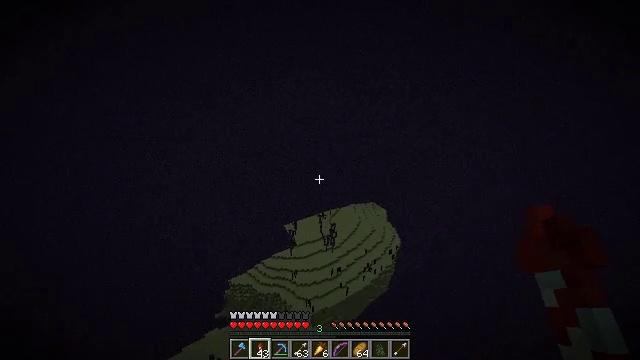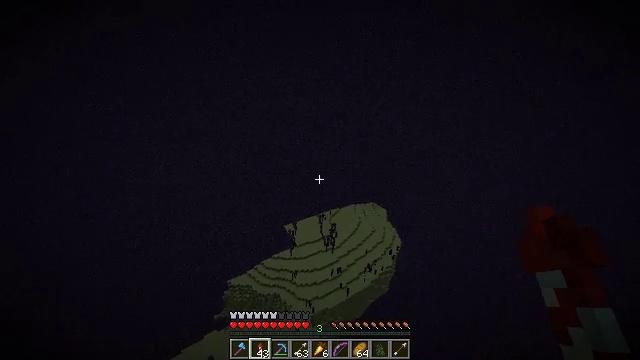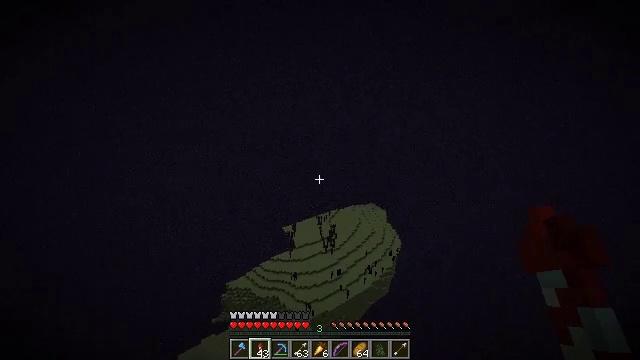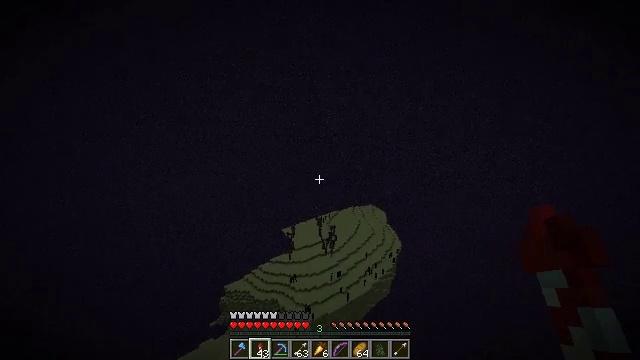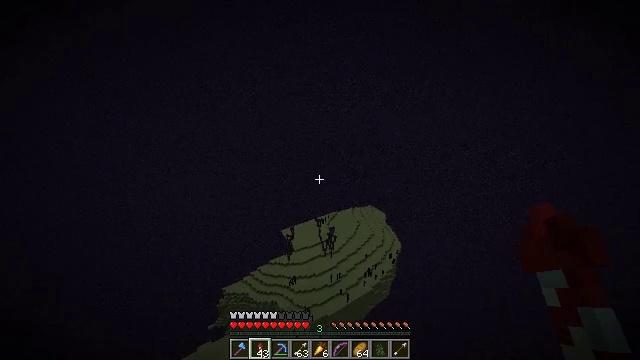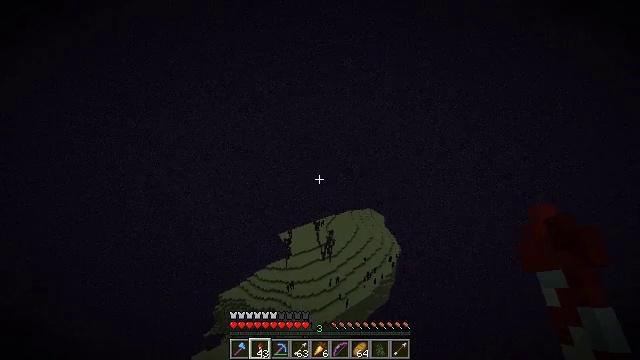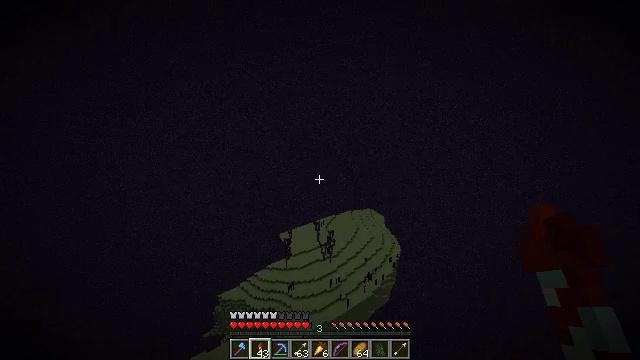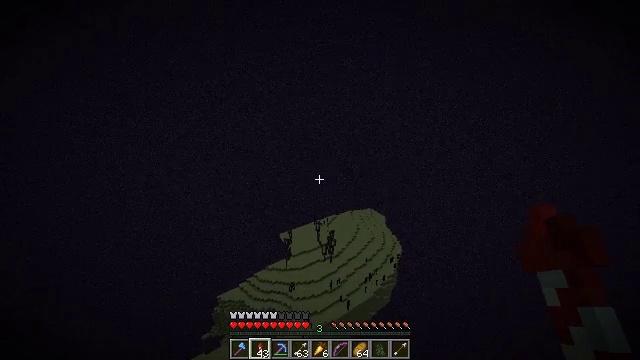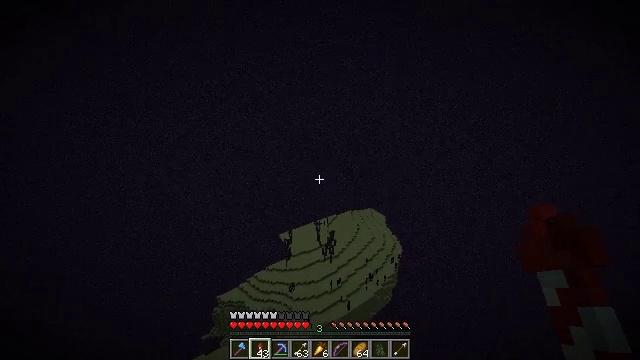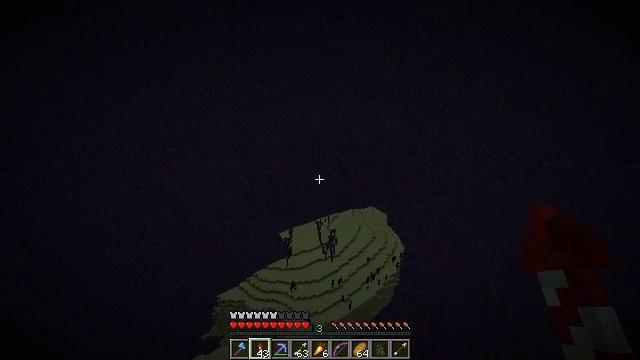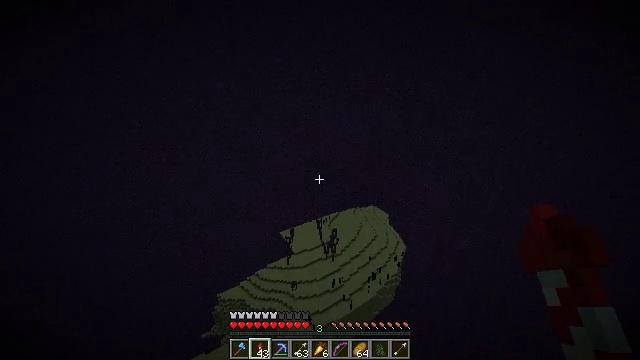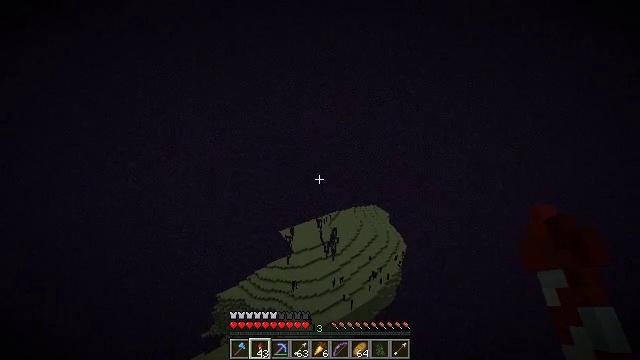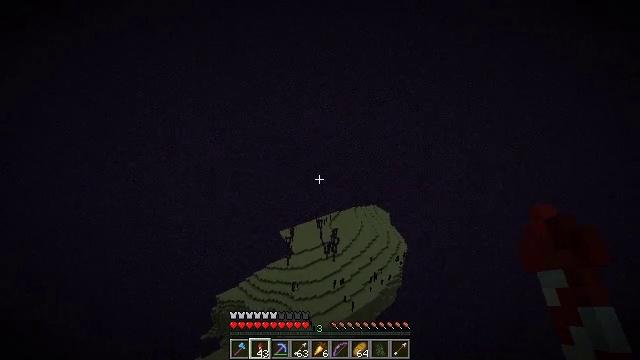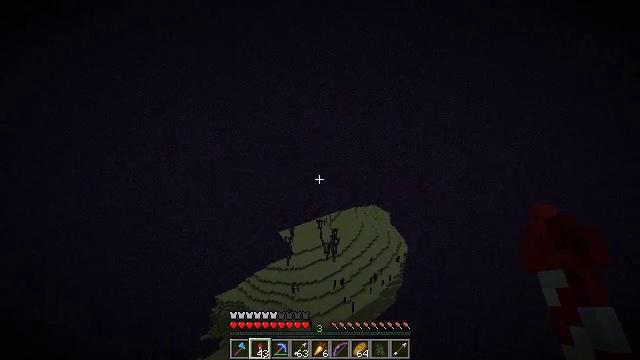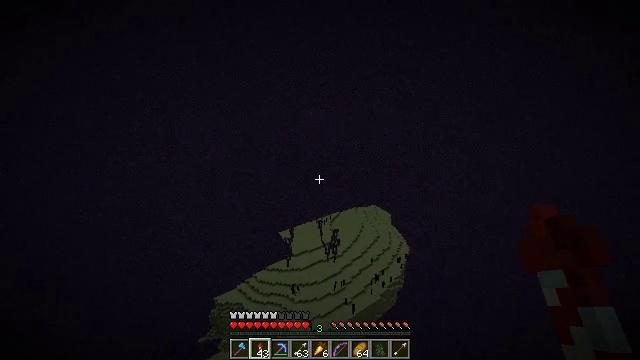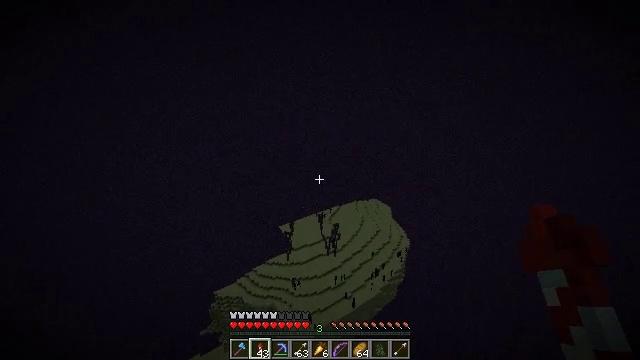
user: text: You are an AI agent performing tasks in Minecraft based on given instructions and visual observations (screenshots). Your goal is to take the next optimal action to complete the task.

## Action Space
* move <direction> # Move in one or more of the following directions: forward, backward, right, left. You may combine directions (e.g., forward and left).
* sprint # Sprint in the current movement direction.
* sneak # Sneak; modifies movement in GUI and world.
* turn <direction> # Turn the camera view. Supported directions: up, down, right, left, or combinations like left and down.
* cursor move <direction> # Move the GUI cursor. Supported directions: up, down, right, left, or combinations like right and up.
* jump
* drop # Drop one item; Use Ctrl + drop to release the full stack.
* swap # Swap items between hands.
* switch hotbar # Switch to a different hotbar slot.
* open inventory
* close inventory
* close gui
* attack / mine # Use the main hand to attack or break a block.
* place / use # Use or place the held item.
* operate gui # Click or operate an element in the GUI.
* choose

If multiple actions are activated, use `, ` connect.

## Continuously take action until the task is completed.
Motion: motion action
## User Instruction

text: Drop a firework rocket.
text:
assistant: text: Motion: move forward, sprint, jump
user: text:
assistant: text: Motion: move forward, sprint, jump
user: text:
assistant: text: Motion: move forward, sprint, jump
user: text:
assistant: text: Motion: move forward, sprint, jump
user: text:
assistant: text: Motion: move forward, sprint, jump
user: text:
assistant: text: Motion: move forward, sprint, jump
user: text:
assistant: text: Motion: move forward, sprint, jump
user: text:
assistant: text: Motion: move forward, sprint, jump
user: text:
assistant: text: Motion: move forward, sprint, jump
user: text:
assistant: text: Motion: move forward, sprint, jump
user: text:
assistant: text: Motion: move forward, sprint, jump
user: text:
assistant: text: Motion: move forward, sprint, jump
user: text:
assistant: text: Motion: move forward, sprint, jump
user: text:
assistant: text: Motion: move forward, sprint, jump
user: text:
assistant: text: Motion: move forward, sprint, turn down, jump
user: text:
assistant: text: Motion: move forward, sprint, turn down, jump
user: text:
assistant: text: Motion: move forward, sprint, turn down, jump
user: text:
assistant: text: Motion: move forward, sprint, turn right and down, jump
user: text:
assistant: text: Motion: move forward, sprint, turn right and down, jump
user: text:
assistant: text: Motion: move forward, sprint, turn right and down, jump
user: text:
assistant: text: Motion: move forward, sprint, turn right and down, jump
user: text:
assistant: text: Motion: move forward, sprint, turn right and down, jump
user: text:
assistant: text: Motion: move forward, sprint, turn right and down, jump
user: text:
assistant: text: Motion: move forward, sprint, jump
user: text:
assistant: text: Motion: move forward, sprint, jump
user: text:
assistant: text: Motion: move forward, sprint, jump
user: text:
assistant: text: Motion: move forward, sprint, jump
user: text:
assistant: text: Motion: move forward, sprint, jump
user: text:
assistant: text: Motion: move forward, sprint, jump
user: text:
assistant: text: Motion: move forward, sprint, jump